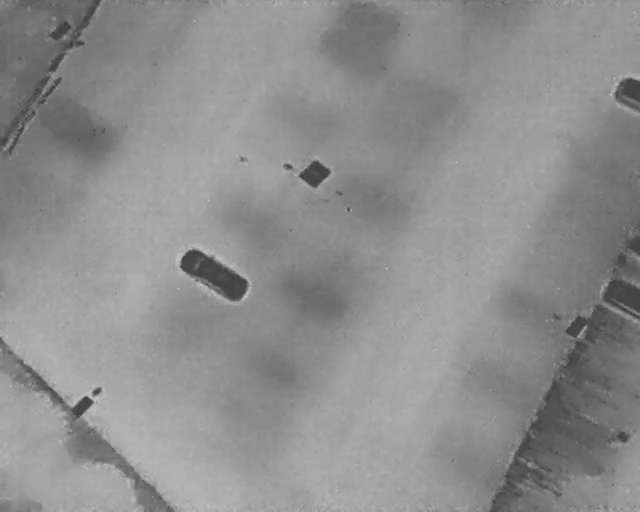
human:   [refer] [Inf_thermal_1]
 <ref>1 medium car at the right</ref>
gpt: <box>[[93, 54, 99, 62, 2]]</box>

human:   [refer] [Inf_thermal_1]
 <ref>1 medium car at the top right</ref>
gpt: <box>[[94, 15, 100, 20, 2]]</box>